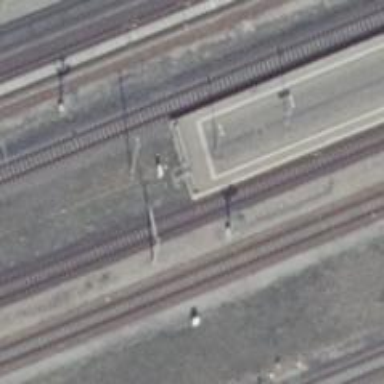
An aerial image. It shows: Close-up of railway platform edge.